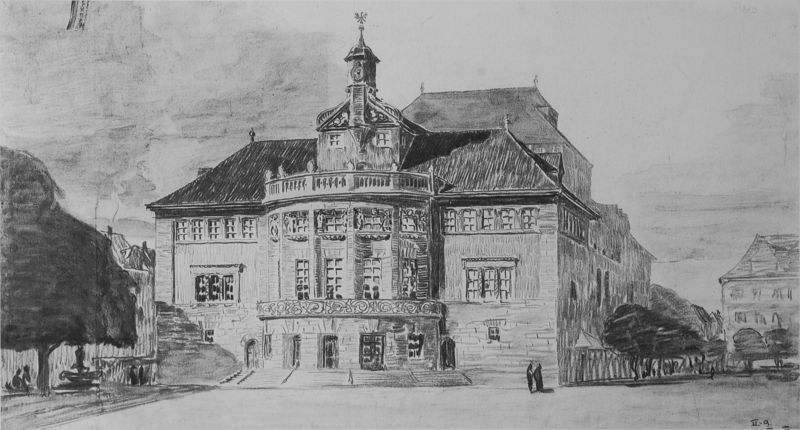
Titel: Stadttheater Heilbronn
Künstler: Theodor Fischer
Standort: München
Institution: Architektursammlung der TU
Schlagwörter: adler, baum, himmel, mann, schatten, wolken, bäume, menschen, stadt, fenster, frau, grau, laterne, skizze, strasse, säulen, terasse, tür, zeichnung, dach, gebäude, haus, park, schloss, weg, zaun, architektur, mensch, spitze, brüstung, kirche, personen, blatt, brunnen, turm, balkon, papier, bogen, fassade, perspektive, türen, moderne, dächer, allee, türe, platz, treppe, treppen, wohnung, uhr, aufgang, geländer, stufe, stufen, tor, eingang, erker, türmchen, palast, balustrade, kohle, mauerwerk, schraffur, schwarz weiß, bleistift, städtisch, entwurf, rathaus, tore, villa, altan, geschosse, plan, spaziergänger, hahn, konvex, geschoss, turmuhr, aufsatz, fensterachsen, vorzeichnung, dachaufsatz, wetterhahn, dachreiter, baluster, universität, theodor fischer, uhrturm, markisen, dacj, monogram, segementbogenfassade, wef